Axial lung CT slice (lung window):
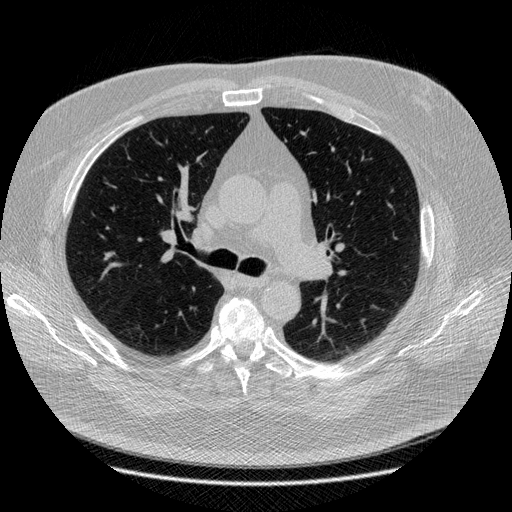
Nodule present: no